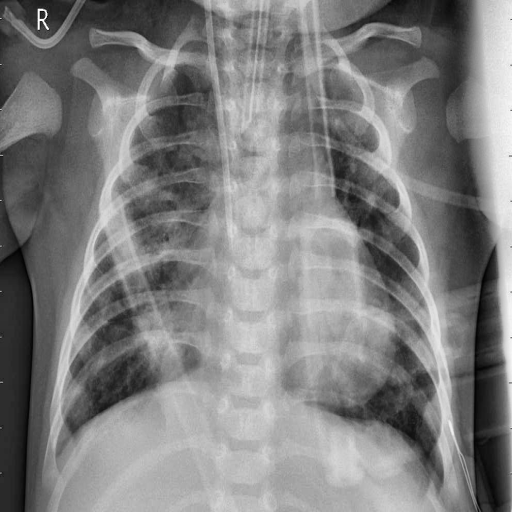
Finding: PNEUMONIA